Field crop: maize
Growth stage: 2
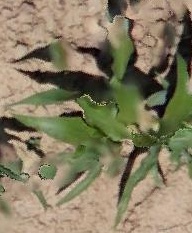
Species: maize